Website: apple
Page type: customer-info-address
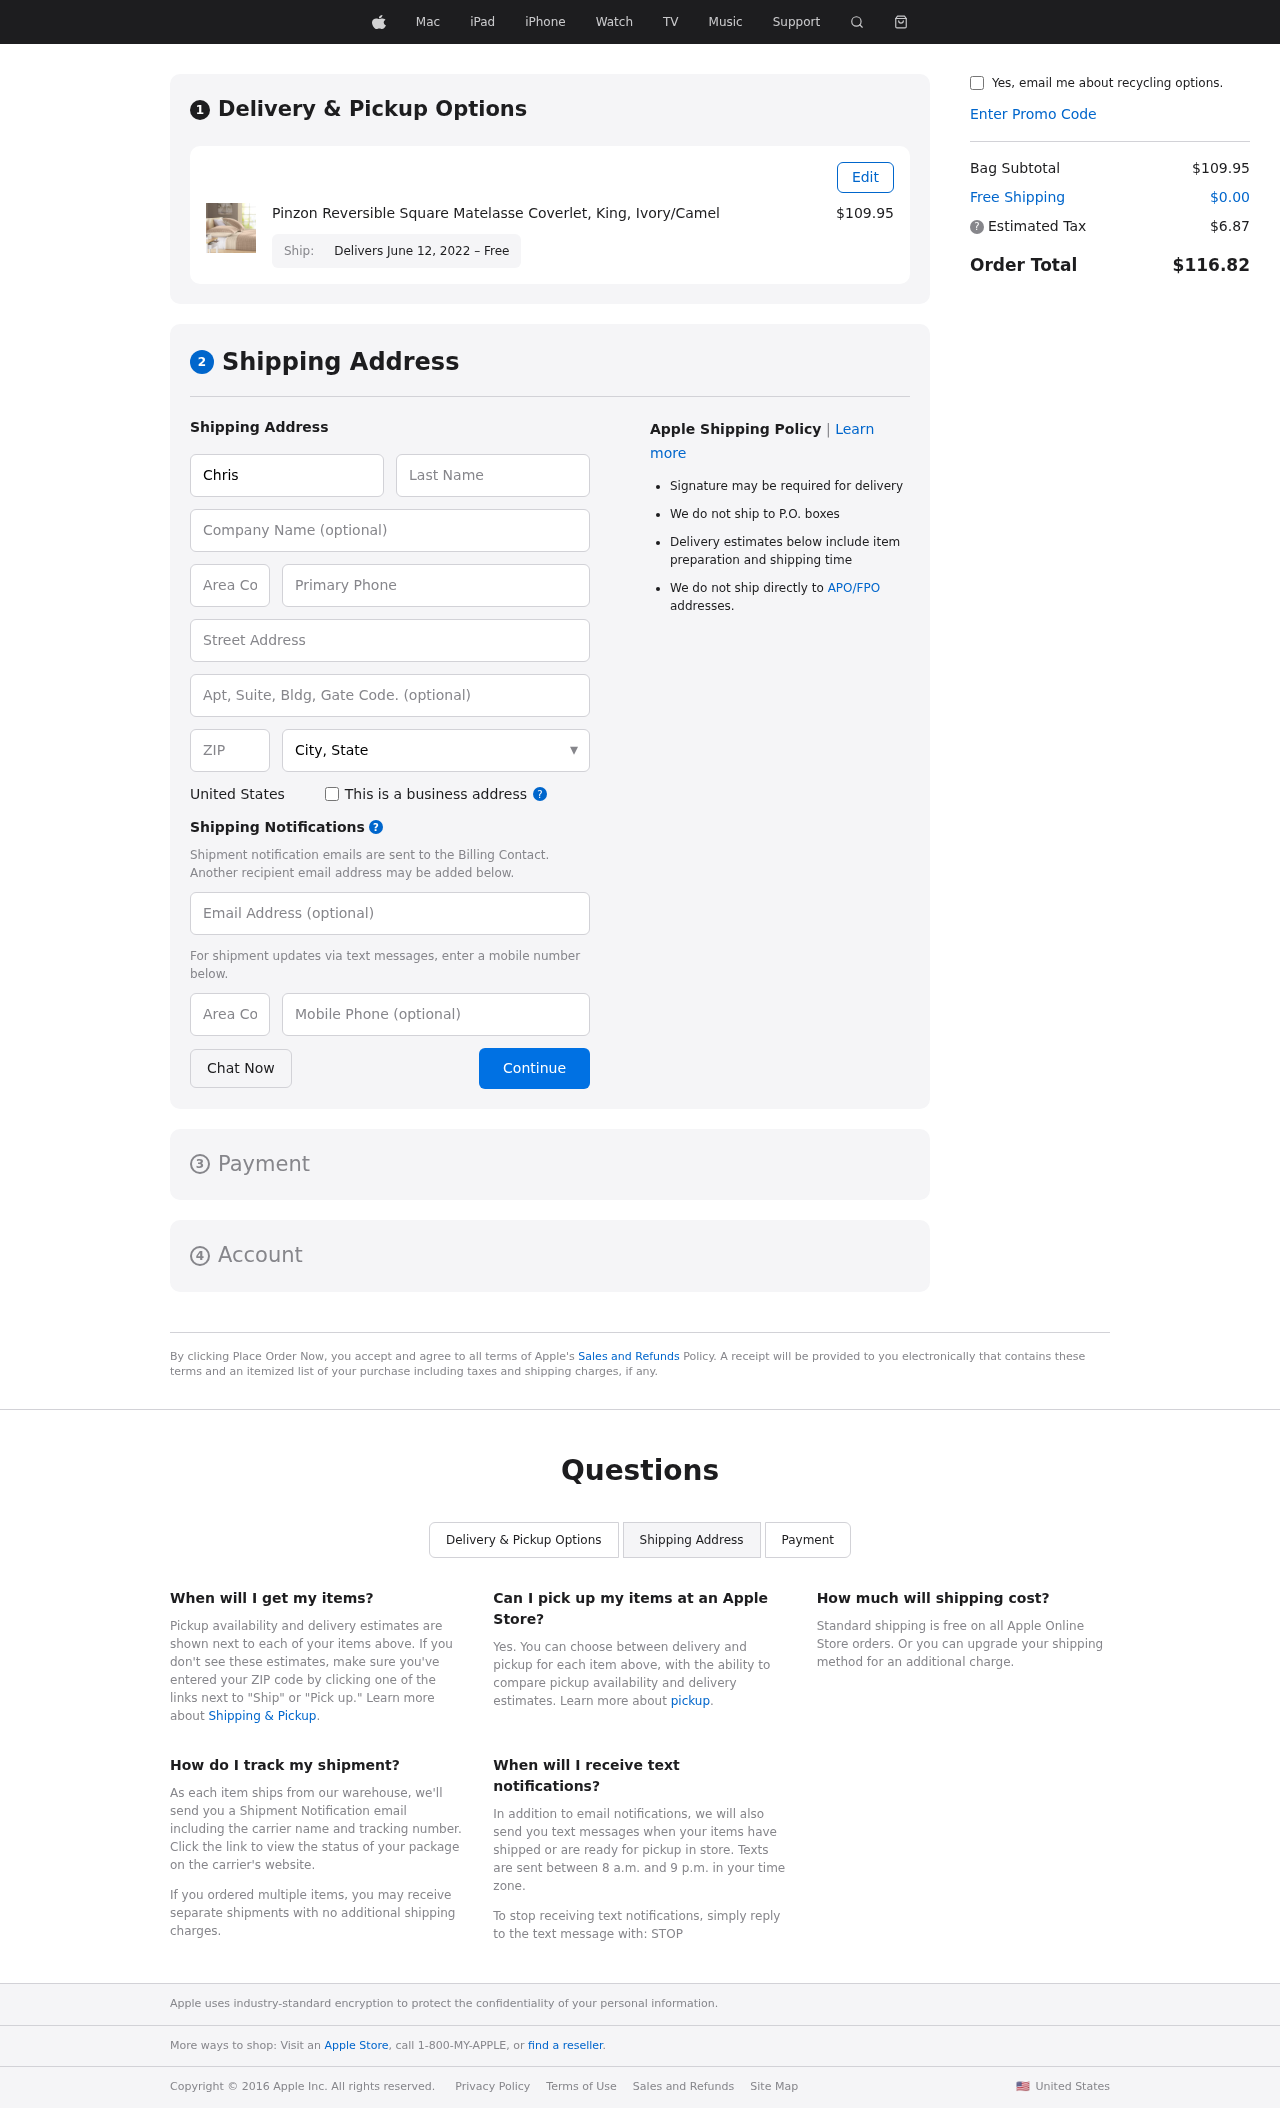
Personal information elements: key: PII_CITY_STATE
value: Lake Jeanbury, WA
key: PII_COUNTRY
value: United States
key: PII_EMAIL
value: cferguson@yahoo.com
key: PII_FIRSTNAME
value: Christian
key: PII_LASTNAME
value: Ferguson
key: PII_PHONE
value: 7792990445
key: PII_PHONE_AREA
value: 779
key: PII_POSTCODE
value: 09944
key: PII_STREET
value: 667 Palmer Center
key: PII_STREET2
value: Suite 574
Product elements: key: PRODUCT1_NAME
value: Pinzon Reversible Square Matelasse Coverlet, King, Ivory/Camel
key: PRODUCT1_PRICE
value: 109.95
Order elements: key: ORDER_DELIVERY_DATE
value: Delivers June 12, 2022 – Free
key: ORDER_SUBTOTAL
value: $109.95
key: ORDER_SHIPPING_COST
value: $0.00
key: ORDER_TAX
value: $6.87
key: ORDER_TOTAL
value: $116.82